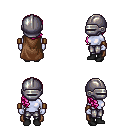
a pixel art fantasy rpg character, female body template, dark elf, purple skin, brown cape, metal pants, pink right-swept hairstyle, metal helm, leather bracers, black shoes, four views (front, back, left, right), 2x2 character sprite sheet, small pixel art, hard edges, no anti-aliasing